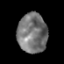
Tissue: prostate
Cell type: T cells
Senescence score: 0.2763
Nuclear area (px): 1149
Mean DAPI intensity: 117.097